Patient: sex F, age 34
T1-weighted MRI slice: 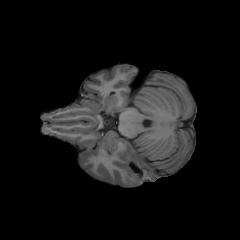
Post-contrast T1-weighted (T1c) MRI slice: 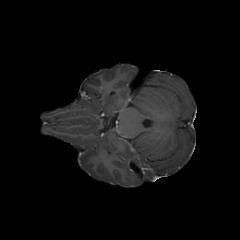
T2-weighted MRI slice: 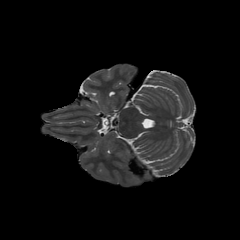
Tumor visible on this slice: yes
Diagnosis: Astrocytoma, IDH-mutant
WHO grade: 3